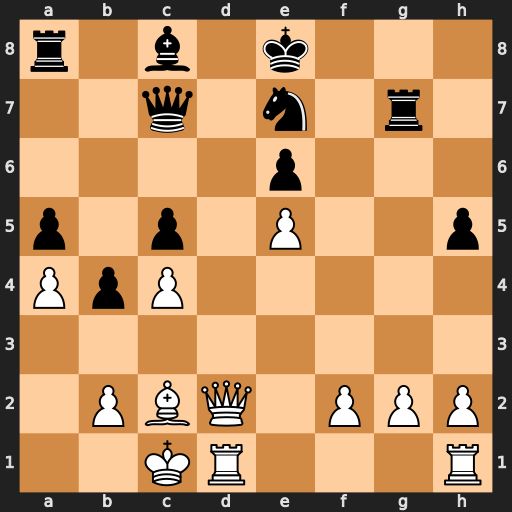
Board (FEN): r1b1k3/2q1n1r1/4p3/p1p1P2p/PpP5/8/1PBQ1PPP/2KR3R
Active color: w
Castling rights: q
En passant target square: -
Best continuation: Qh6 Qxe5 f4 Qe3+ Kb1